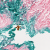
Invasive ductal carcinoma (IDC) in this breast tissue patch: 0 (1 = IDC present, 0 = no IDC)